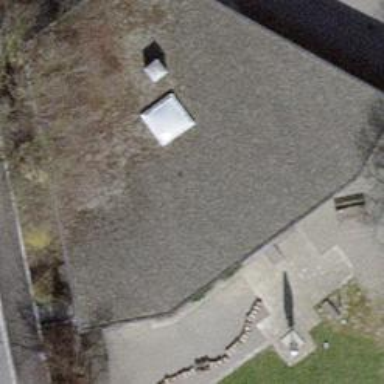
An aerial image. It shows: Kindergarten building part of school.